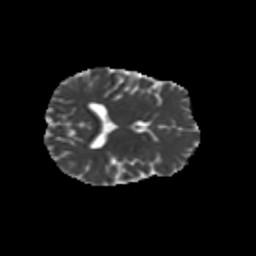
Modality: MD
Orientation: axial
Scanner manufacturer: siemens
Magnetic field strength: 3 T
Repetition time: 9.2 s
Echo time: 0.084 s